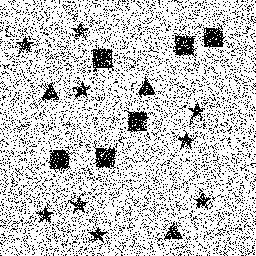
Squares: 6
Triangles: 3
Stars: 9
Total shapes: 18